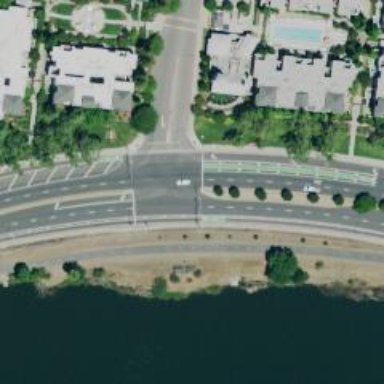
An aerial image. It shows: Solid stop line on the road.